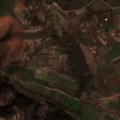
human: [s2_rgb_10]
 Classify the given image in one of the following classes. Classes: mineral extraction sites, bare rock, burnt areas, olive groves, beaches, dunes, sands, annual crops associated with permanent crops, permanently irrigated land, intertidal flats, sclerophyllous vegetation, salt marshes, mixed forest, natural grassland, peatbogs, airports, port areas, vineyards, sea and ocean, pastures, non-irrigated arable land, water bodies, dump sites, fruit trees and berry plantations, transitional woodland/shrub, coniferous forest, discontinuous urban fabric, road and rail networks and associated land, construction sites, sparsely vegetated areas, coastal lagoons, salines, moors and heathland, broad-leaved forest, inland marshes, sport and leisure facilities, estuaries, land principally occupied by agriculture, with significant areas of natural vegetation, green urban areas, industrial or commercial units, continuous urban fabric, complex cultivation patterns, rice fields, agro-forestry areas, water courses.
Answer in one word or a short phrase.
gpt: non-irrigated arable land, complex cultivation patterns, land principally occupied by agriculture, with significant areas of natural vegetation, broad-leaved forest